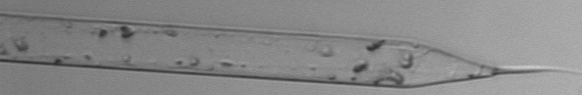
Label: Rhizosolenia